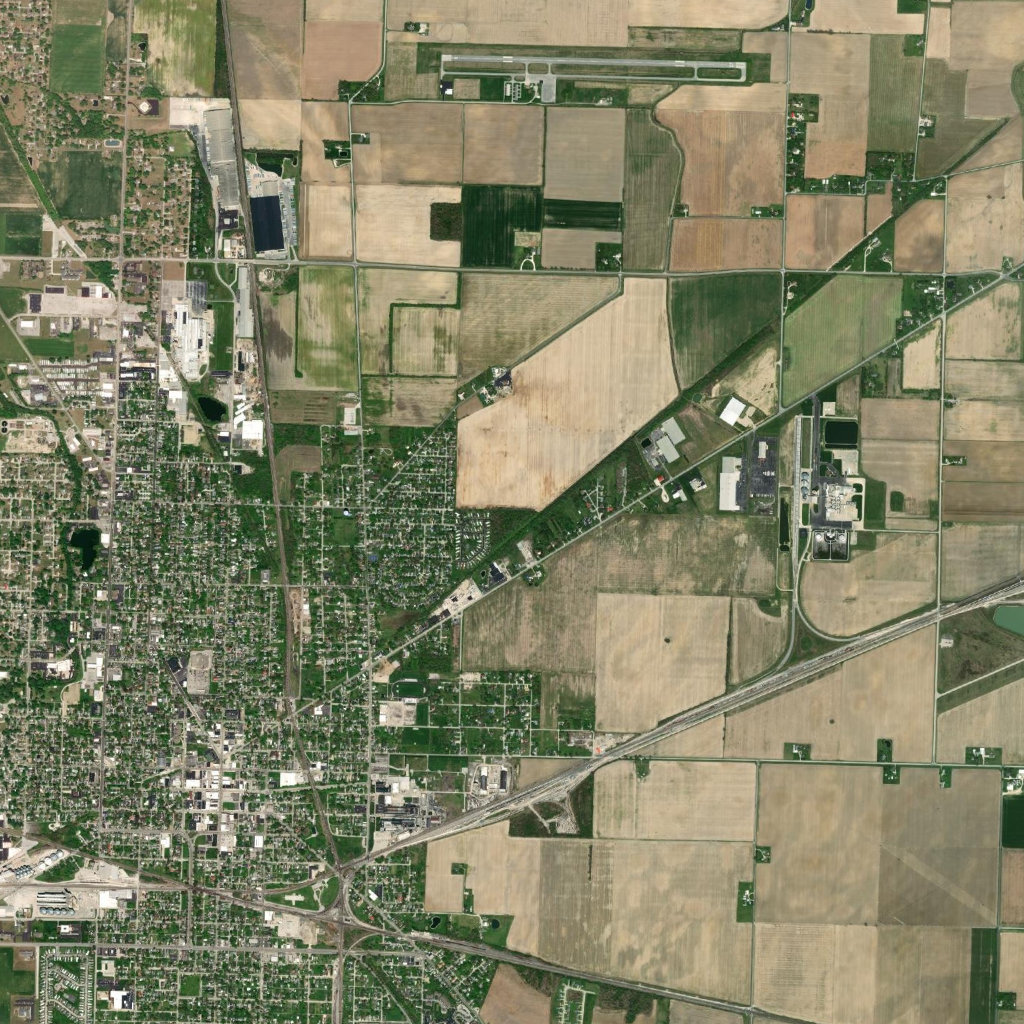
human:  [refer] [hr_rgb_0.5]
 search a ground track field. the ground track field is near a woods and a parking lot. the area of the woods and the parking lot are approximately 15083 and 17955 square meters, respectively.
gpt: <box>[[38, 66, 41, 68, 0]]</box>

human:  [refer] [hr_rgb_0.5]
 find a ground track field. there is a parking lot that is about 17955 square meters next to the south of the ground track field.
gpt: <box>[[38, 66, 41, 68, 0]]</box>